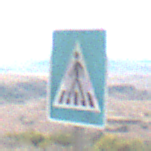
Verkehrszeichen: FussgaengerueberwegRechts
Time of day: Midday
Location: Outdoor (Nature)
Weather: Clear
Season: NotSpecified
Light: Natural